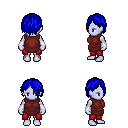
a pixel art fantasy rpg character, female body template, dark elf, purple skin, maroon tunic, red pants, blue bangs hairstyle, white cloth bracers, four views (front, back, left, right), 2x2 character sprite sheet, small pixel art, hard edges, no anti-aliasing